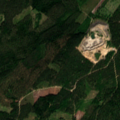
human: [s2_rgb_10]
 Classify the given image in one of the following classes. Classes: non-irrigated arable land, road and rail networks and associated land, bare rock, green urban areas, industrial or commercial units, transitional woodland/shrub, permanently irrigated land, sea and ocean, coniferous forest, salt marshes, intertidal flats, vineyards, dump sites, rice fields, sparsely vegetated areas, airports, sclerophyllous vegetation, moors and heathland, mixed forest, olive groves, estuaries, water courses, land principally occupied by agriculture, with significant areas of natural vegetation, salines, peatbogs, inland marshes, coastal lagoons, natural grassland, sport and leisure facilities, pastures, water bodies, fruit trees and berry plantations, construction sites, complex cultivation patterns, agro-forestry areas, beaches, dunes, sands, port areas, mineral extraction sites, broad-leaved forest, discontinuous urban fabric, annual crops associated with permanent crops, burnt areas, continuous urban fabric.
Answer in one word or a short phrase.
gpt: land principally occupied by agriculture, with significant areas of natural vegetation, coniferous forest, mixed forest, transitional woodland/shrub